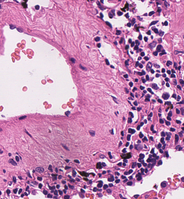
Tumor epithelial tissue: no
Tumor-associated stroma tissue: yes
Normal tissue: no